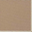
Piece: xx